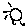
Label: sun